Question: I have added one smart art shape in the Microsoft power point presentation slide.
I want to get the data of that diagram in Java using apache POI.
How to retrieve the complete data.xml from first slide of presentation.
I opened the presentation and following is the hierarchy of presentation.

I want to ( complete data1.xml )
Following is the code for getting first slide i have developed so far.
'''
public static void main(String[] args) {
// TODO Auto-generated method stub
final String filename = "resources/fptbenchmark/Powerpoint Import.pptx";
try {
XMLSlideShow ppt = new XMLSlideShow(new FileInputStream(filename));
ppt.getSlides()[0]. //here first slide
} catch (IOException e) {
// TODO Auto-generated catch block
e.printStackTrace();
}
}
'''
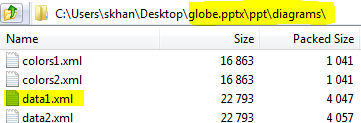
Answer: Assuming you know you'll always want '/ppt/diagrams/data1.xml', then your code would want to continue with:
'''
OPCPackage pkg = ppt.getPackage();
PackagePart data1 = pkg.getPart(
PackagingURIHelper.createPartName("/ppt/diagrams/data1.xml"));
InputStream data1Inp = data1.getInputStream();
'''
Then pass that InputStream to your XML parsing code to process
If you need to find the part dynamically based on the slide, you'll want to check the Relationships defined on your Slide part, and go from there